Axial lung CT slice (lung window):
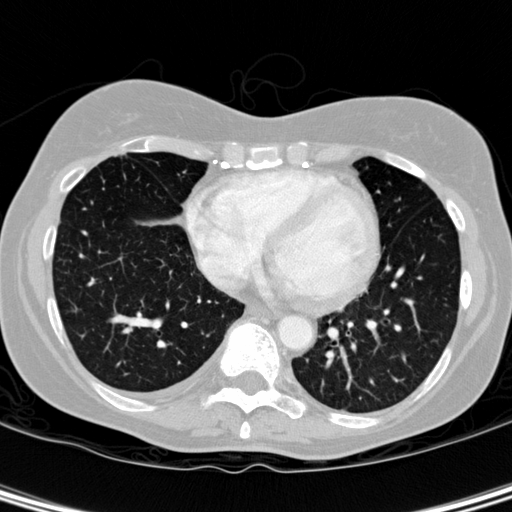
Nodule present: no